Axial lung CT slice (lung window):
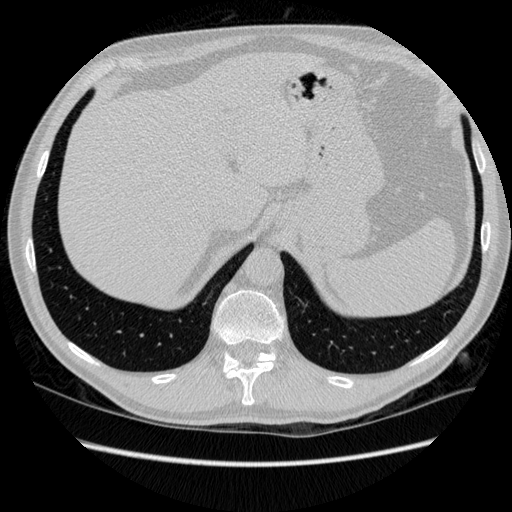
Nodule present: no